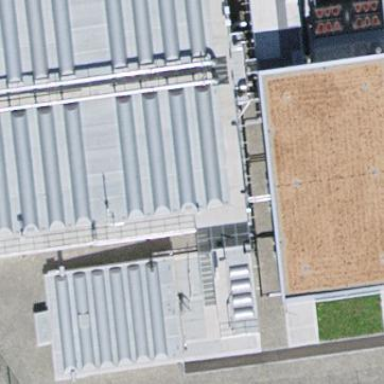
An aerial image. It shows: Building that is wastewater plant.